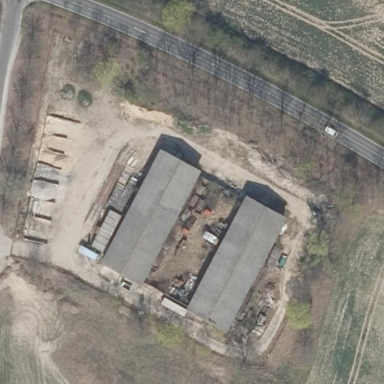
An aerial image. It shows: Farmyard area.